Interaction volume radius: 10 \u00c5
Interaction volume height: 20 \u00c5
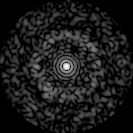
Disorder parameter: 0.8256